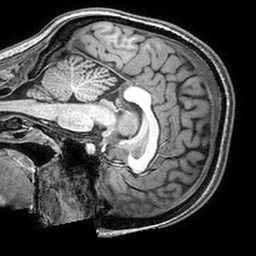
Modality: T1w
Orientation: sagittal
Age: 25
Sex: female
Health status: healthy
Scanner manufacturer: philips
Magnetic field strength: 3 T
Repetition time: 0.007016 s
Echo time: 0.003172 s